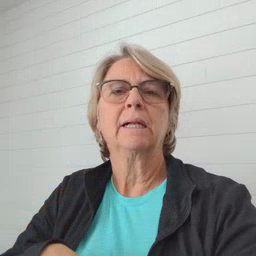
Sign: sun